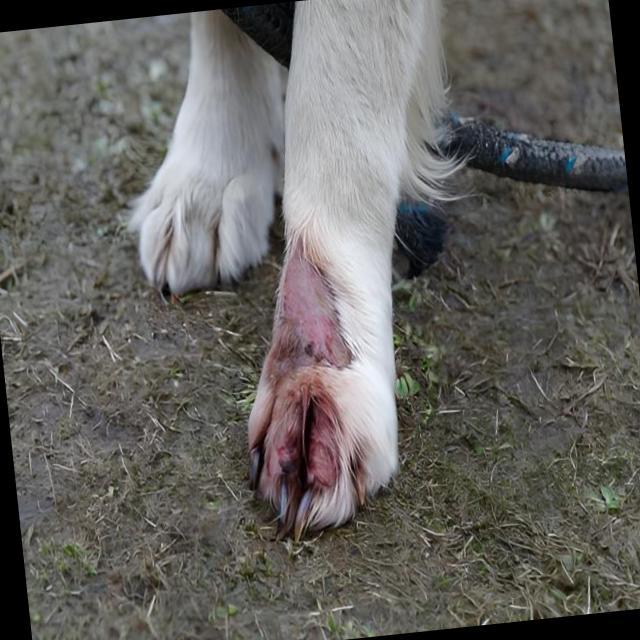
Canine dermatitis — inflammation of the skin presenting with erythema, pruritus, papules, and excoriation. May be allergic, contact, or atopic in origin.